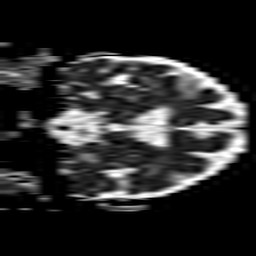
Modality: ADC
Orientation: coronal
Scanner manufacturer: philips
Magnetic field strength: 1.5 T
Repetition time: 3.4 s
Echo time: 0.06922 s